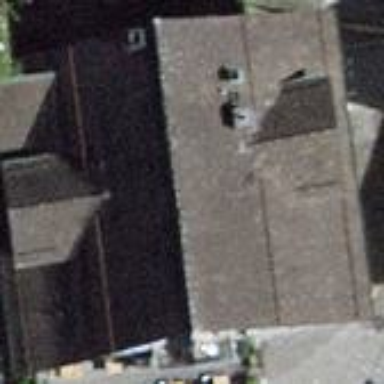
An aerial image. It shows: Restaurant in building.